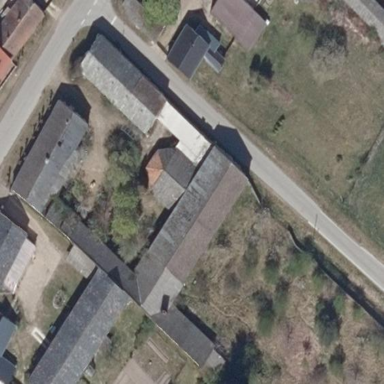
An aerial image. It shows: Barn.